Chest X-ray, PA view. Patient: 57 years old, sex M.
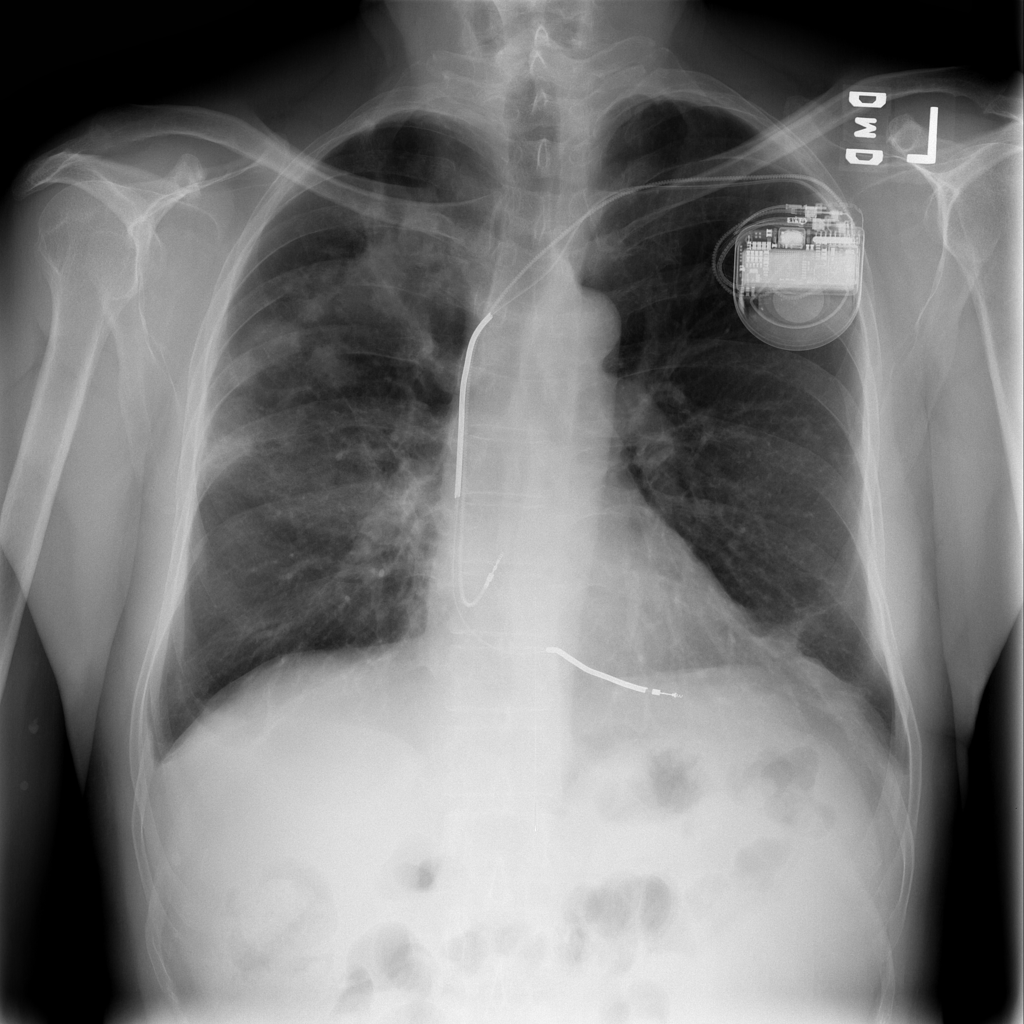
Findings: Nodule